Brain MRI, t2w sequence, axial 2D slice.
Patient: age 46, sex F, weight 95 kg, height 1.95 m
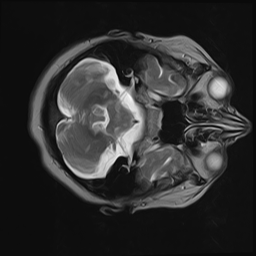